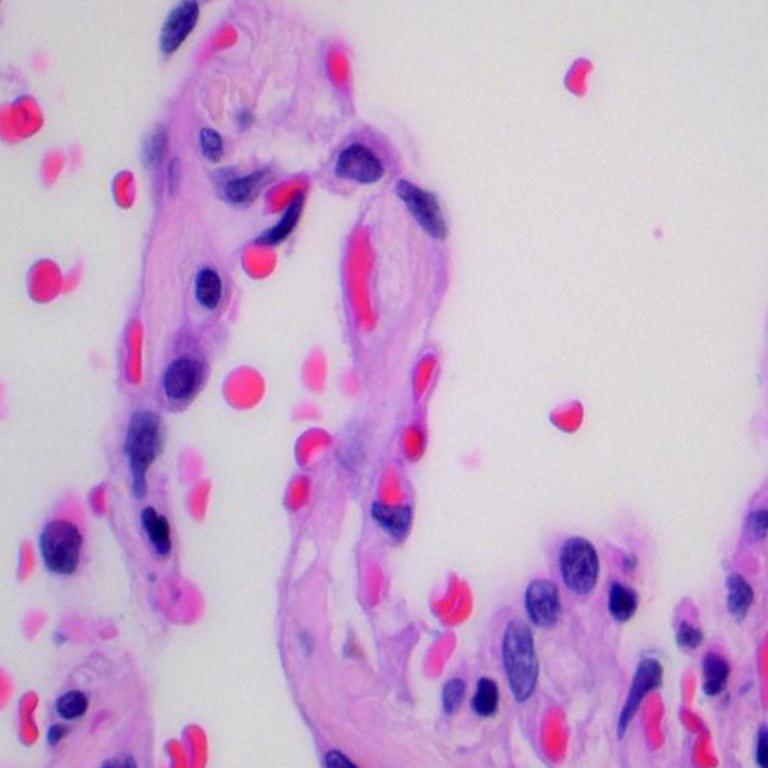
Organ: lung
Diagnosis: benign